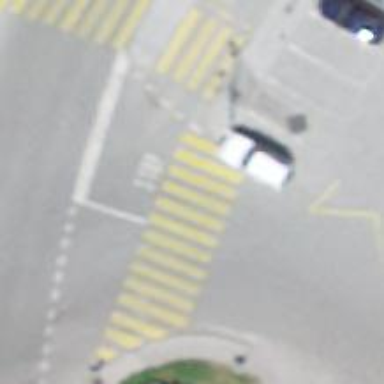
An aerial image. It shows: Zebra crossing on the road.